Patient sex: M
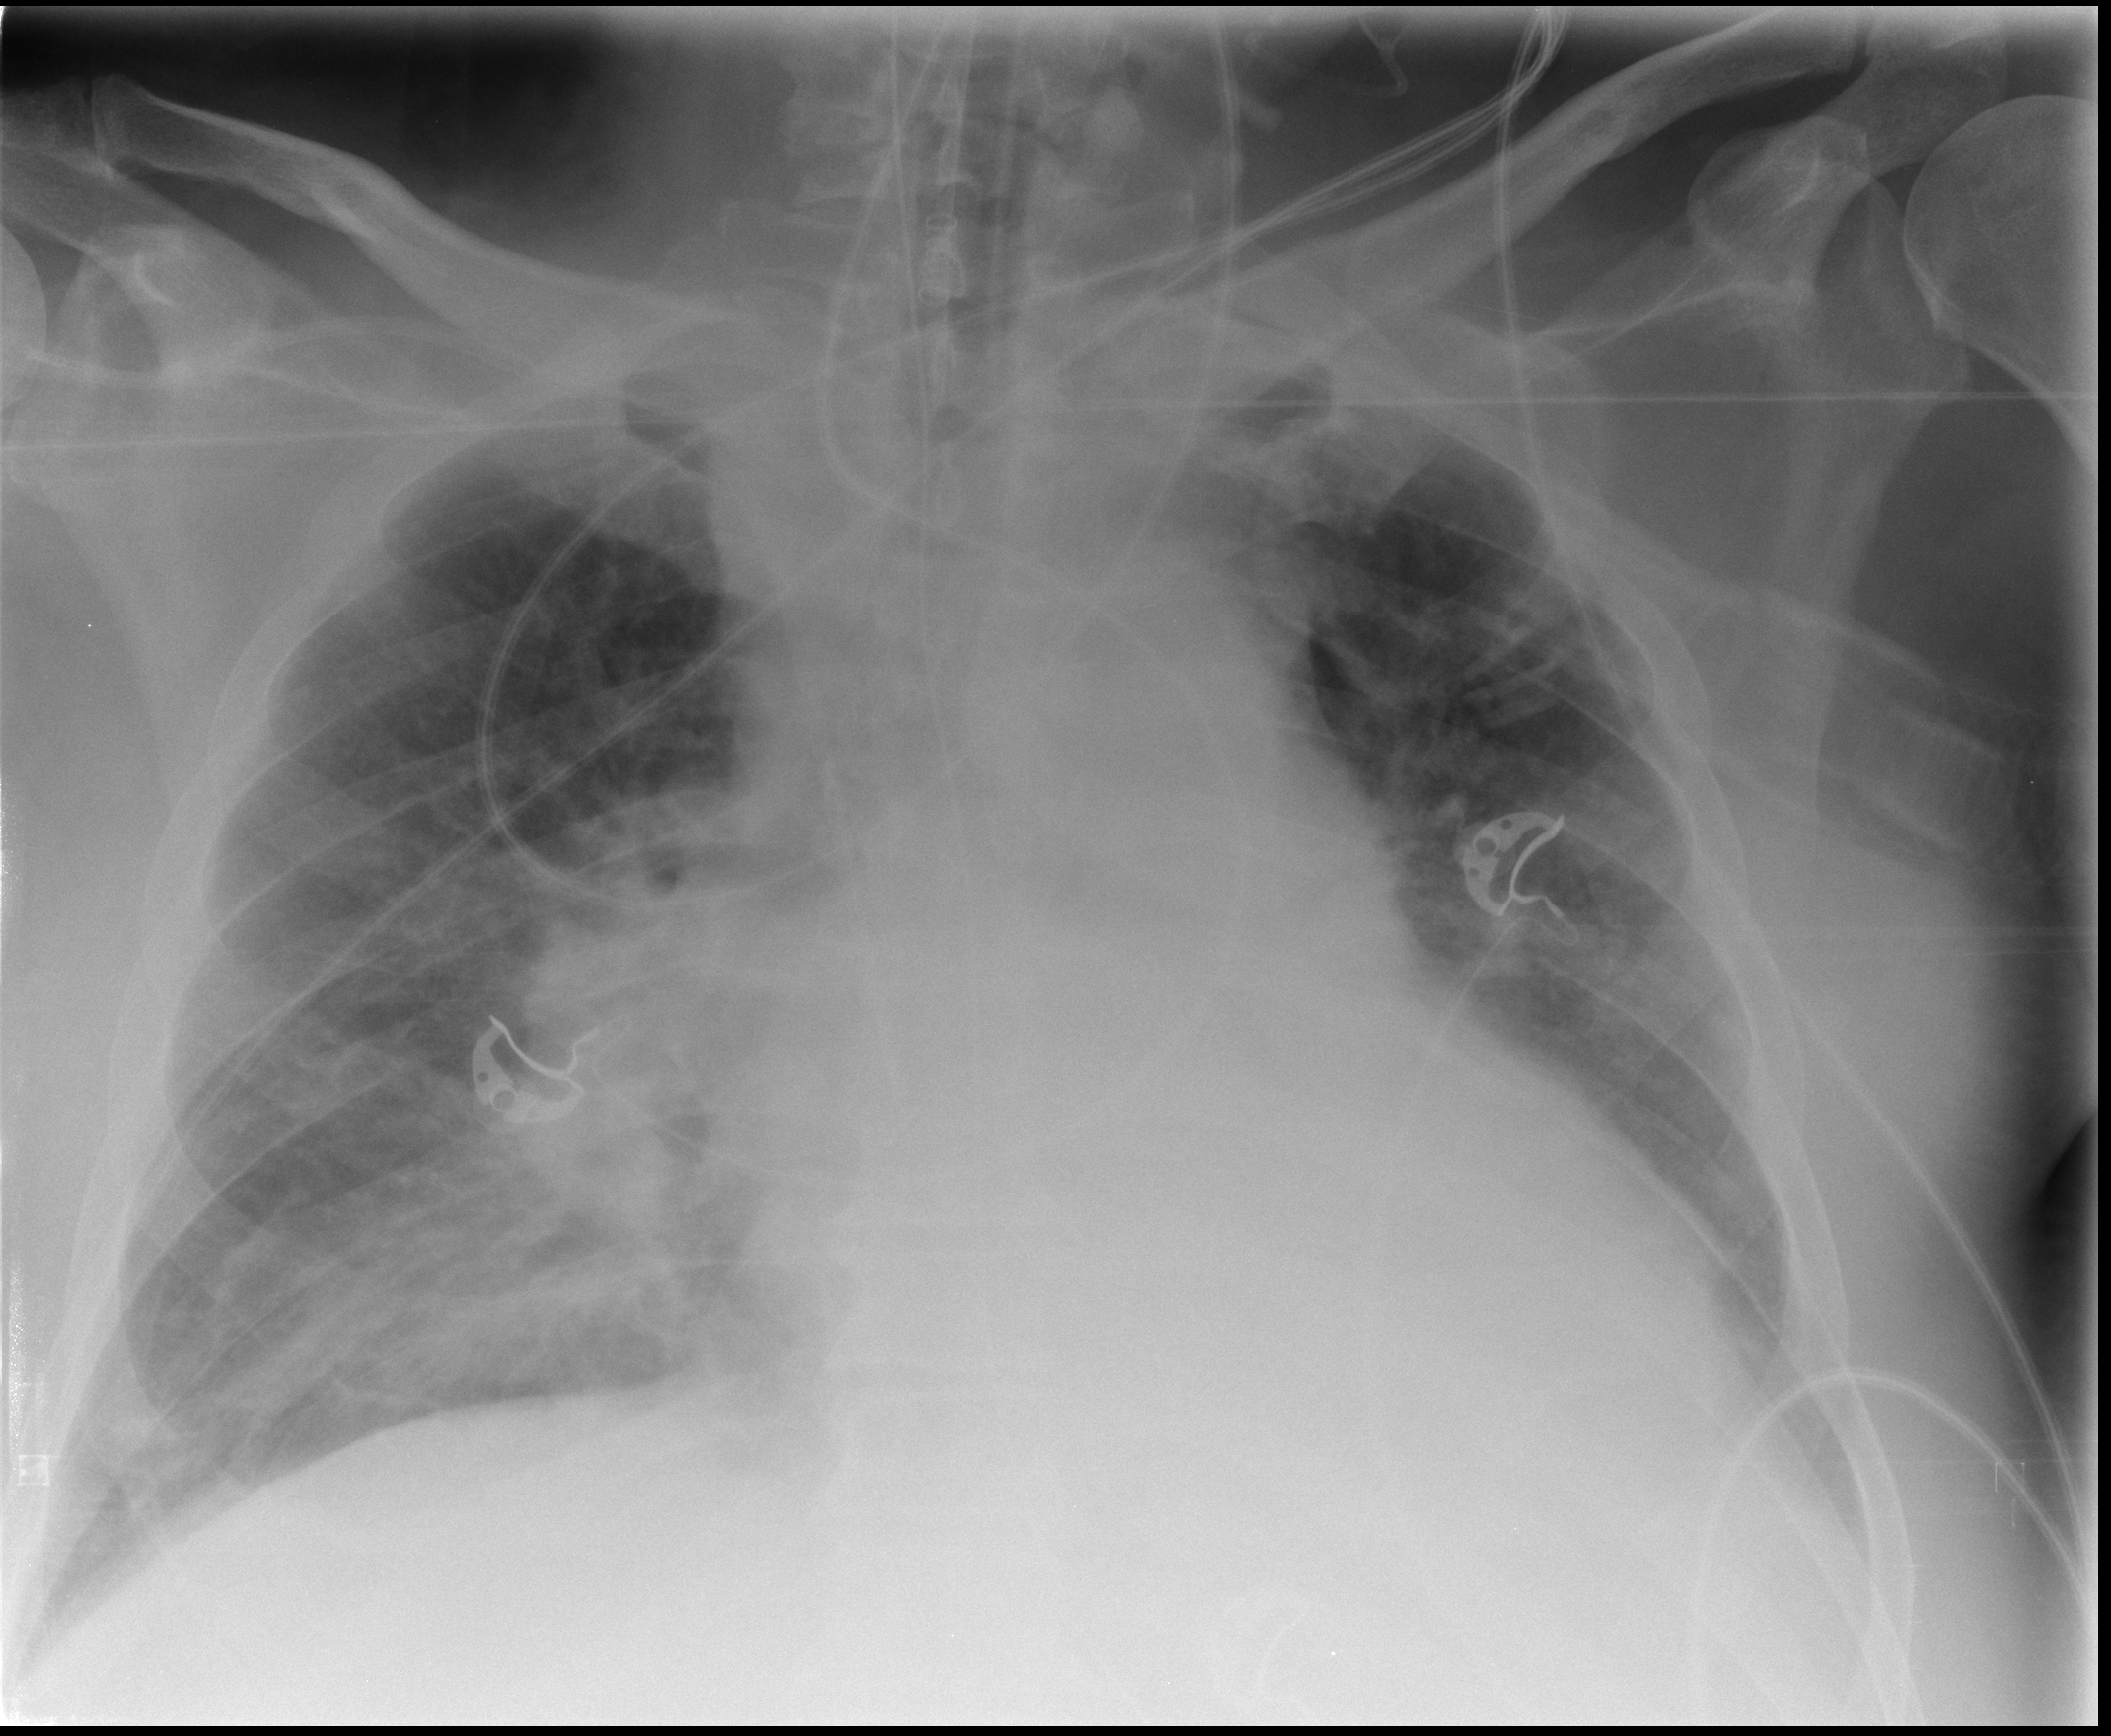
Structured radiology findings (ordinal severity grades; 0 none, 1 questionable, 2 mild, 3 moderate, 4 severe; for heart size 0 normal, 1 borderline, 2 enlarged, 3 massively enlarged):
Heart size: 2
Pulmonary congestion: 3
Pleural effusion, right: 0
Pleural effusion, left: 0
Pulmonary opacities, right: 3
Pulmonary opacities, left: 1
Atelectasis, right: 3
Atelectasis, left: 2